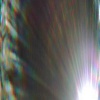
Label: sunburn